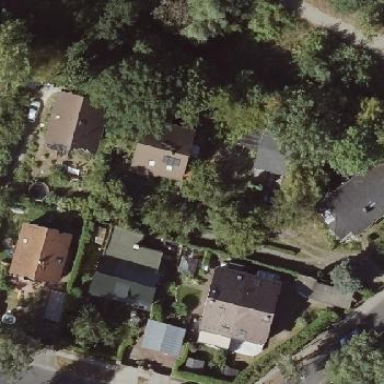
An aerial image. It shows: Residential area.